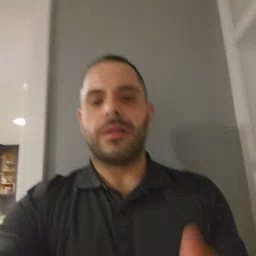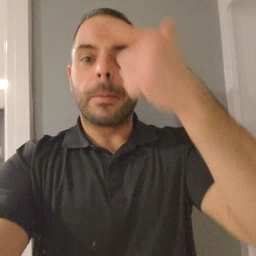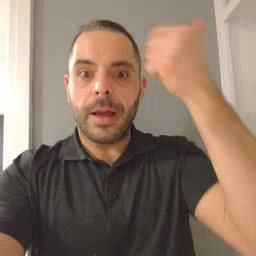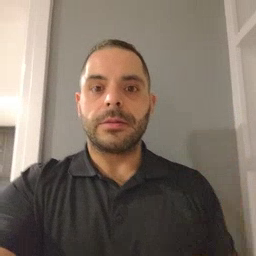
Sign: because